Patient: sex F, age 53
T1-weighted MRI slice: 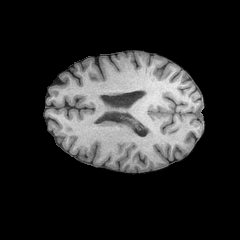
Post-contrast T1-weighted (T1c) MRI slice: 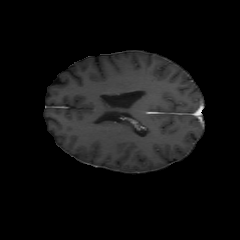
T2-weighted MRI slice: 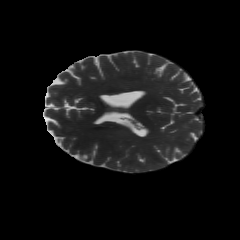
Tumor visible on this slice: no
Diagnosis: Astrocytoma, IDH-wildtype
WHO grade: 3